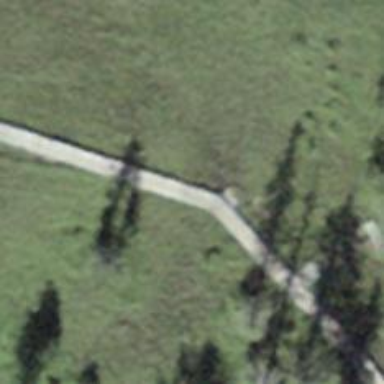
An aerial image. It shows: Path on bridge.